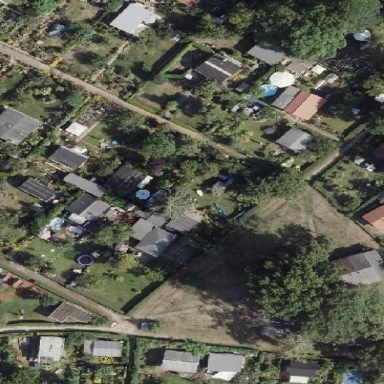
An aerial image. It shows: Plot within allotments.